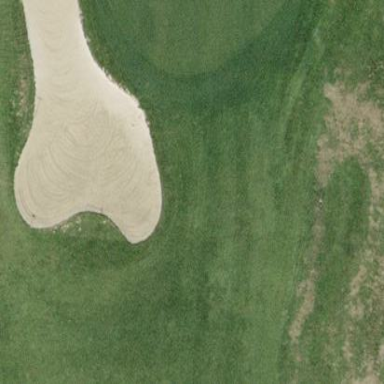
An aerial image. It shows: Sandy area is golf bunker.